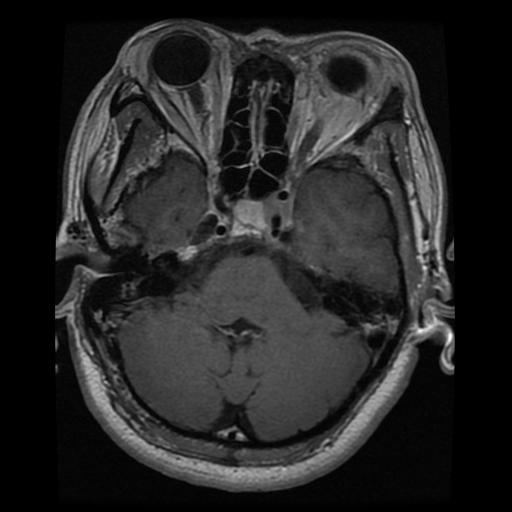
Label: pituitary